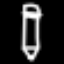
Label: pencil